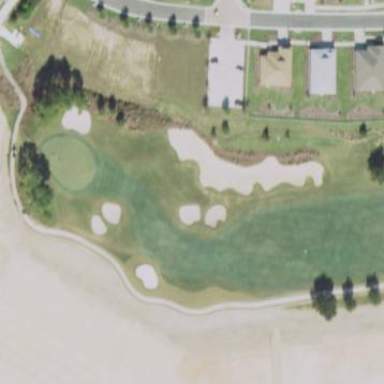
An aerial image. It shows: Golf course surrounded by greenery.